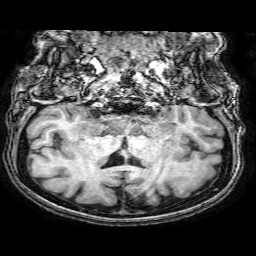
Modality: T1w
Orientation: sagittal
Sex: female
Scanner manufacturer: philips
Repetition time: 0.008082 s
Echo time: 0.0037 s